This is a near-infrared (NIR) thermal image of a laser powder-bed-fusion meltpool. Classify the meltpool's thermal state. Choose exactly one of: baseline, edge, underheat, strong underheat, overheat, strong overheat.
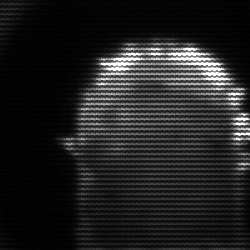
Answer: baseline